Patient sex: M
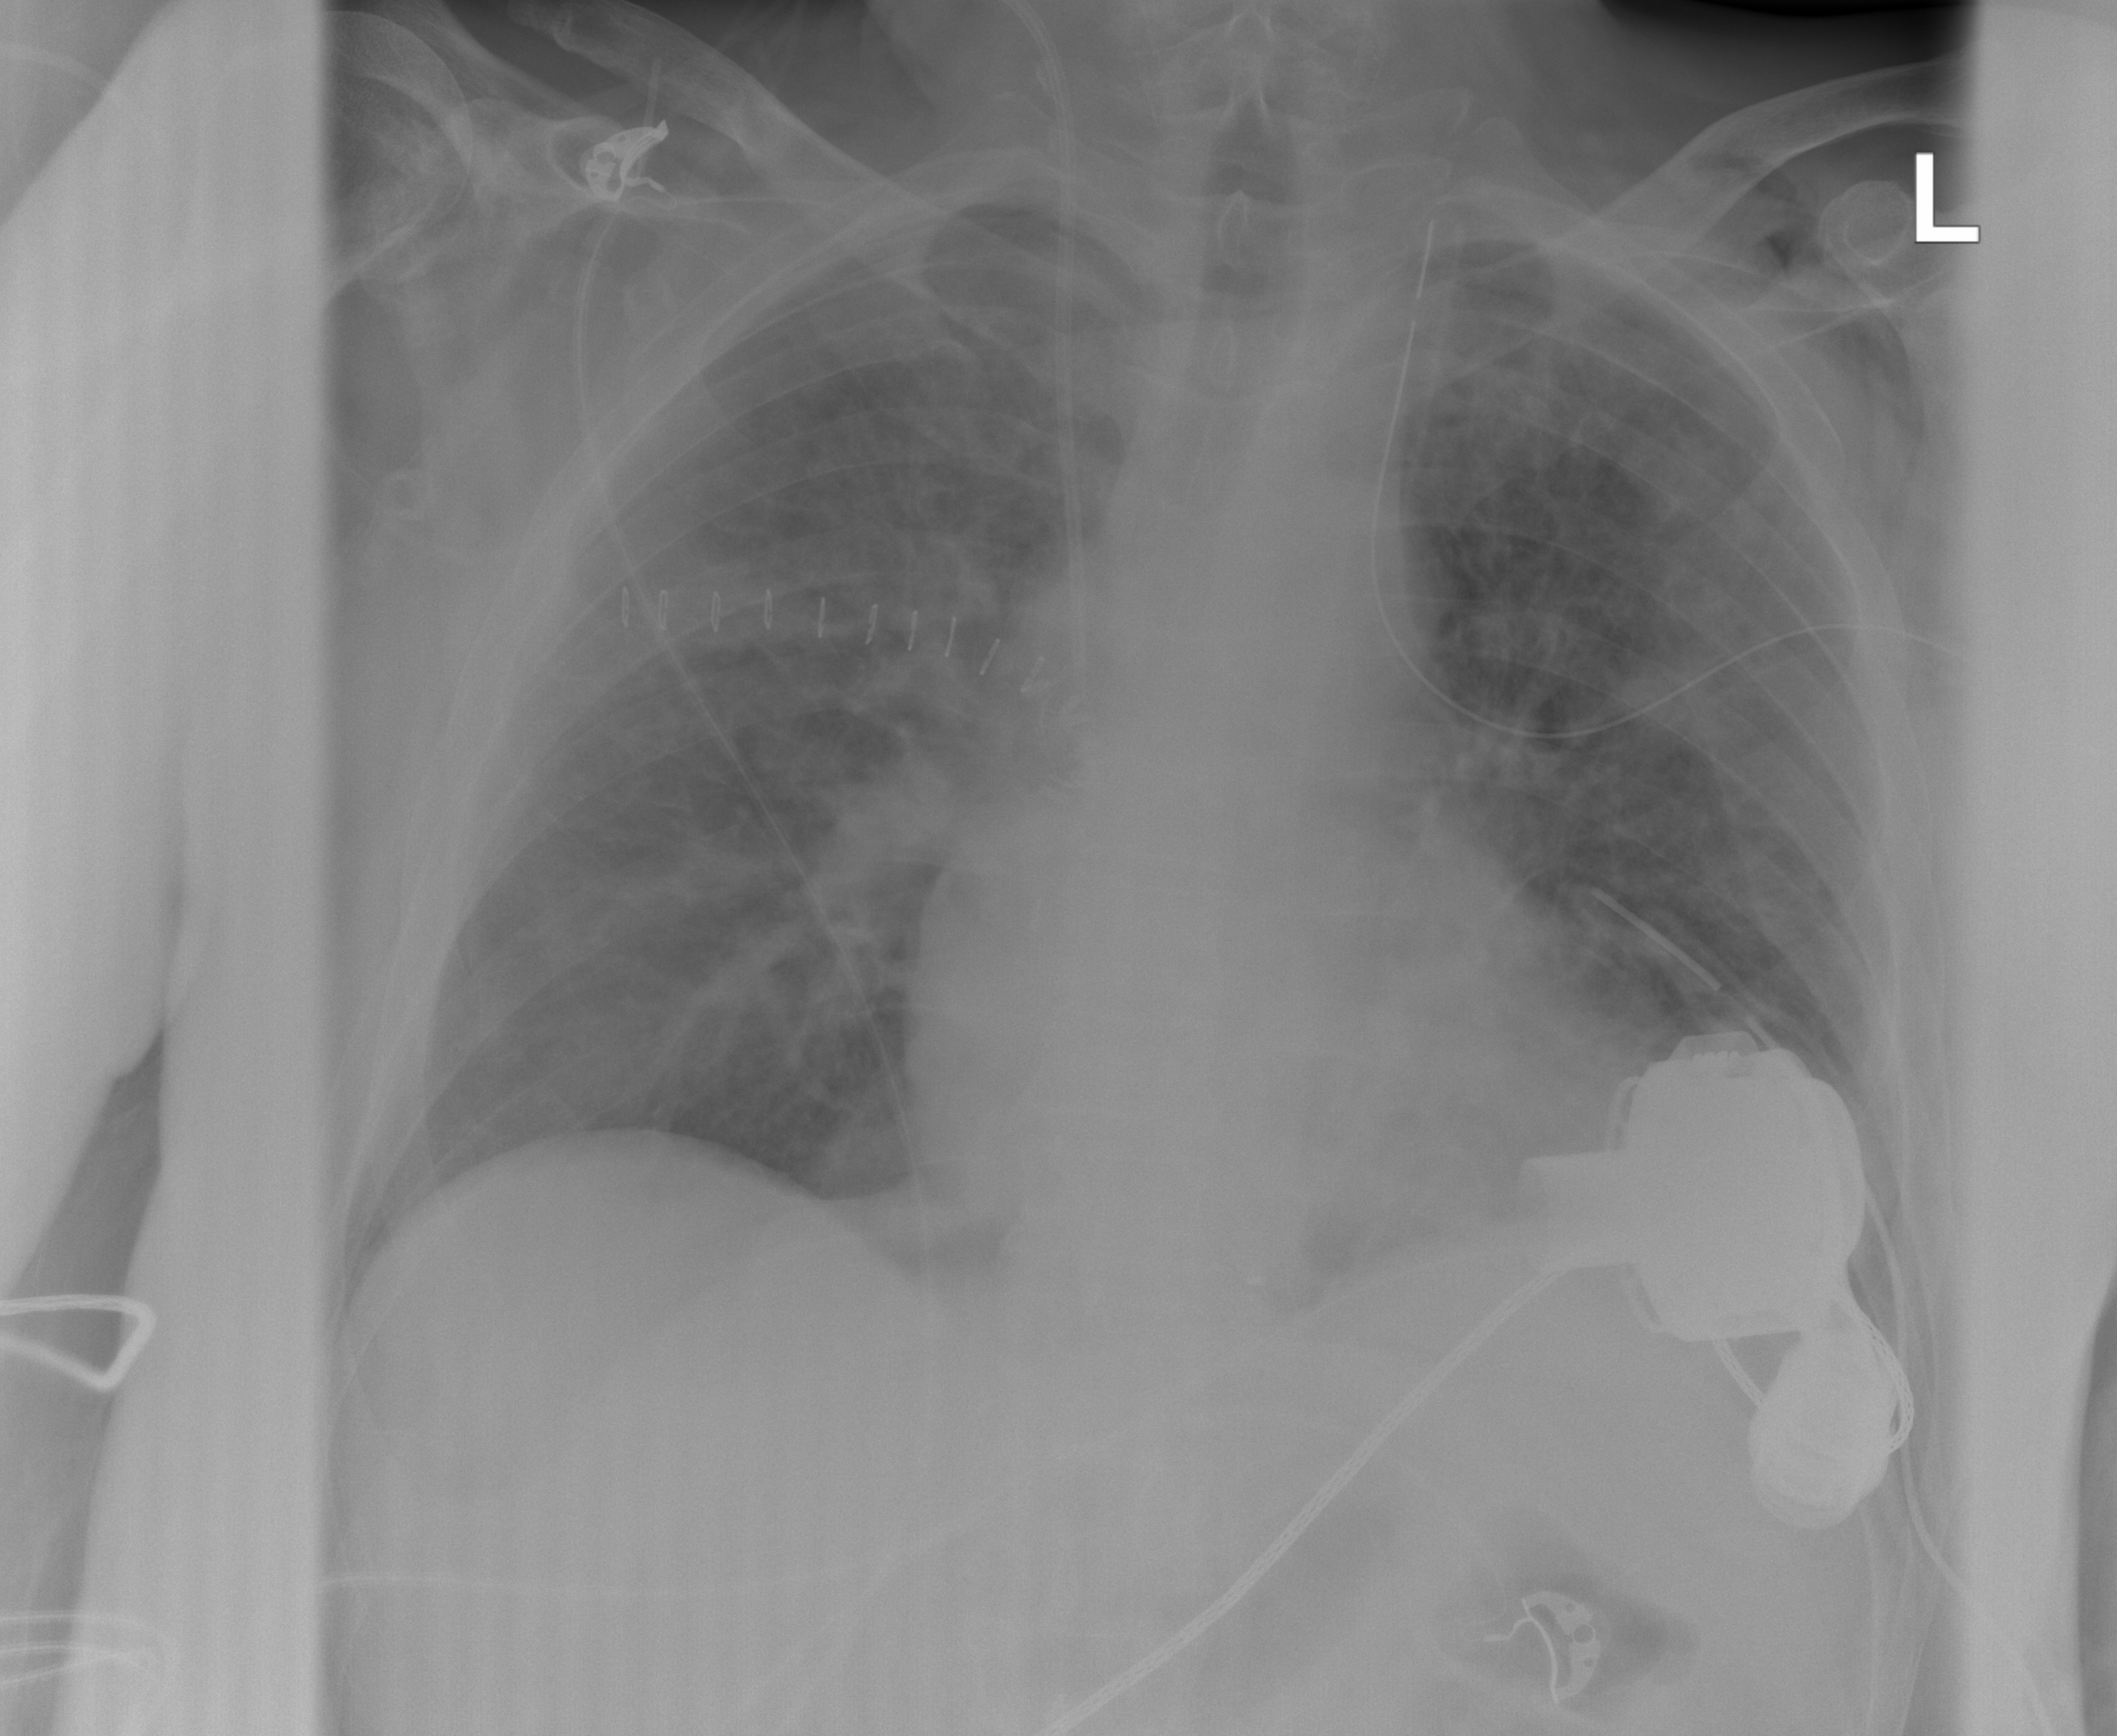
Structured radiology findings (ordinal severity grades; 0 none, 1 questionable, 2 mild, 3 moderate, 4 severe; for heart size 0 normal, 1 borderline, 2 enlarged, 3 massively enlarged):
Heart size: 2
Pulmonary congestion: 2
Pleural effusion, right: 0
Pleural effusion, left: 0
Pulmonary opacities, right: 2
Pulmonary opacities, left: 2
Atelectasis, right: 0
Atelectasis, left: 0